Question: I have 3 buttons that I am trying to add as a custom header to some of the views in my application. Adding them in the storyboard works just fine and I can hook them up to methods in the view controller.
I recently wanted to add these buttons to some other pages and wanted to abstract them out into a control that could be re-used on the different pages. I have it setup but am having difficulty adding it using the normal method.

Typically I add the view controller as a child view controller and then add the view as a subview, in this case I'm adding it to a placeholder that I have in the storyboard, code looks like this:
'''
// Setup Header
HeaderViewController * headerViewController = [self.storyboard instantiateViewControllerWithIdentifier:@"HeaderViewController"];
[headerViewController.view setFrame:CGRectMake(0.0f, 0.0f, [headerViewController.view frame].size.width, [headerViewController.view frame].size.width)];
[_headerView addSubview:headerViewController.view];
'''
This allows me to have the view looking correct however when I click on a button it crashes because it can't find the view controller that has the IBActions associated with the button click. Normally I would add the following code and it would be taken care of:
'''
[self addChildViewController:headerViewController];
'''
In this case however I get an error stating:
Terminating app due to uncaught exception 'UIViewControllerHierarchyInconsistency', reason: 'child view controller: should have parent view controller: but actual parent is:'
I understand this to mean that it thinks the parent of the custom header view controller should be navigation controller, setting it as a child of the navigation controller doesn't work either. It adds the header view on top of the PageViewControllers view being displayed. I'm probably missing something simple
Some of the combinations that I've tried work on the simulator but none of them work on the device, so if you play around with a similar configuration make sure to look at it on device if it appears to be working in the simulator.
Any thoughts or what information other information could be provided to help?
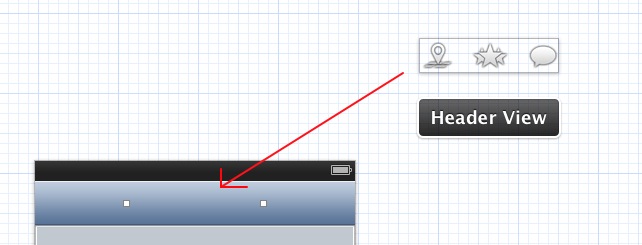
Answer: I was unable to get this working using other methods suggested, not that they're wrong I just couldn't get them to work.
I ended up creating a UIView subclass with a corresponding xib and put the IBActions into the UIView subclass. This required a weak link to the holding view controller in order to show the modal views appropriately for the IBAction triggered.